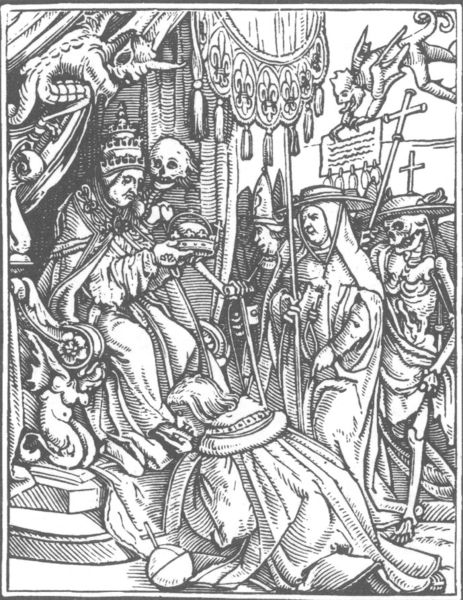
Titel: Totentanz
Künstler: Holbein d. J.
Schlagwörter: fuß, hut, szene, tod, tot, vorhang, krone, holzschnitt, kuss, küssen, graphik, treppe, bischof, kaiser, könig, papst, thron, stufen, memento mori, kreuz, religion, druck, radierung, stich, schwarzweiß, knien, kardinal, dämon, skelett, totenkopf, teufel, mittelalter, krönung, priester, baldachin, sünde, dämonen, christ, berater, reichsapfel, chaotisch, sündiger